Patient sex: M
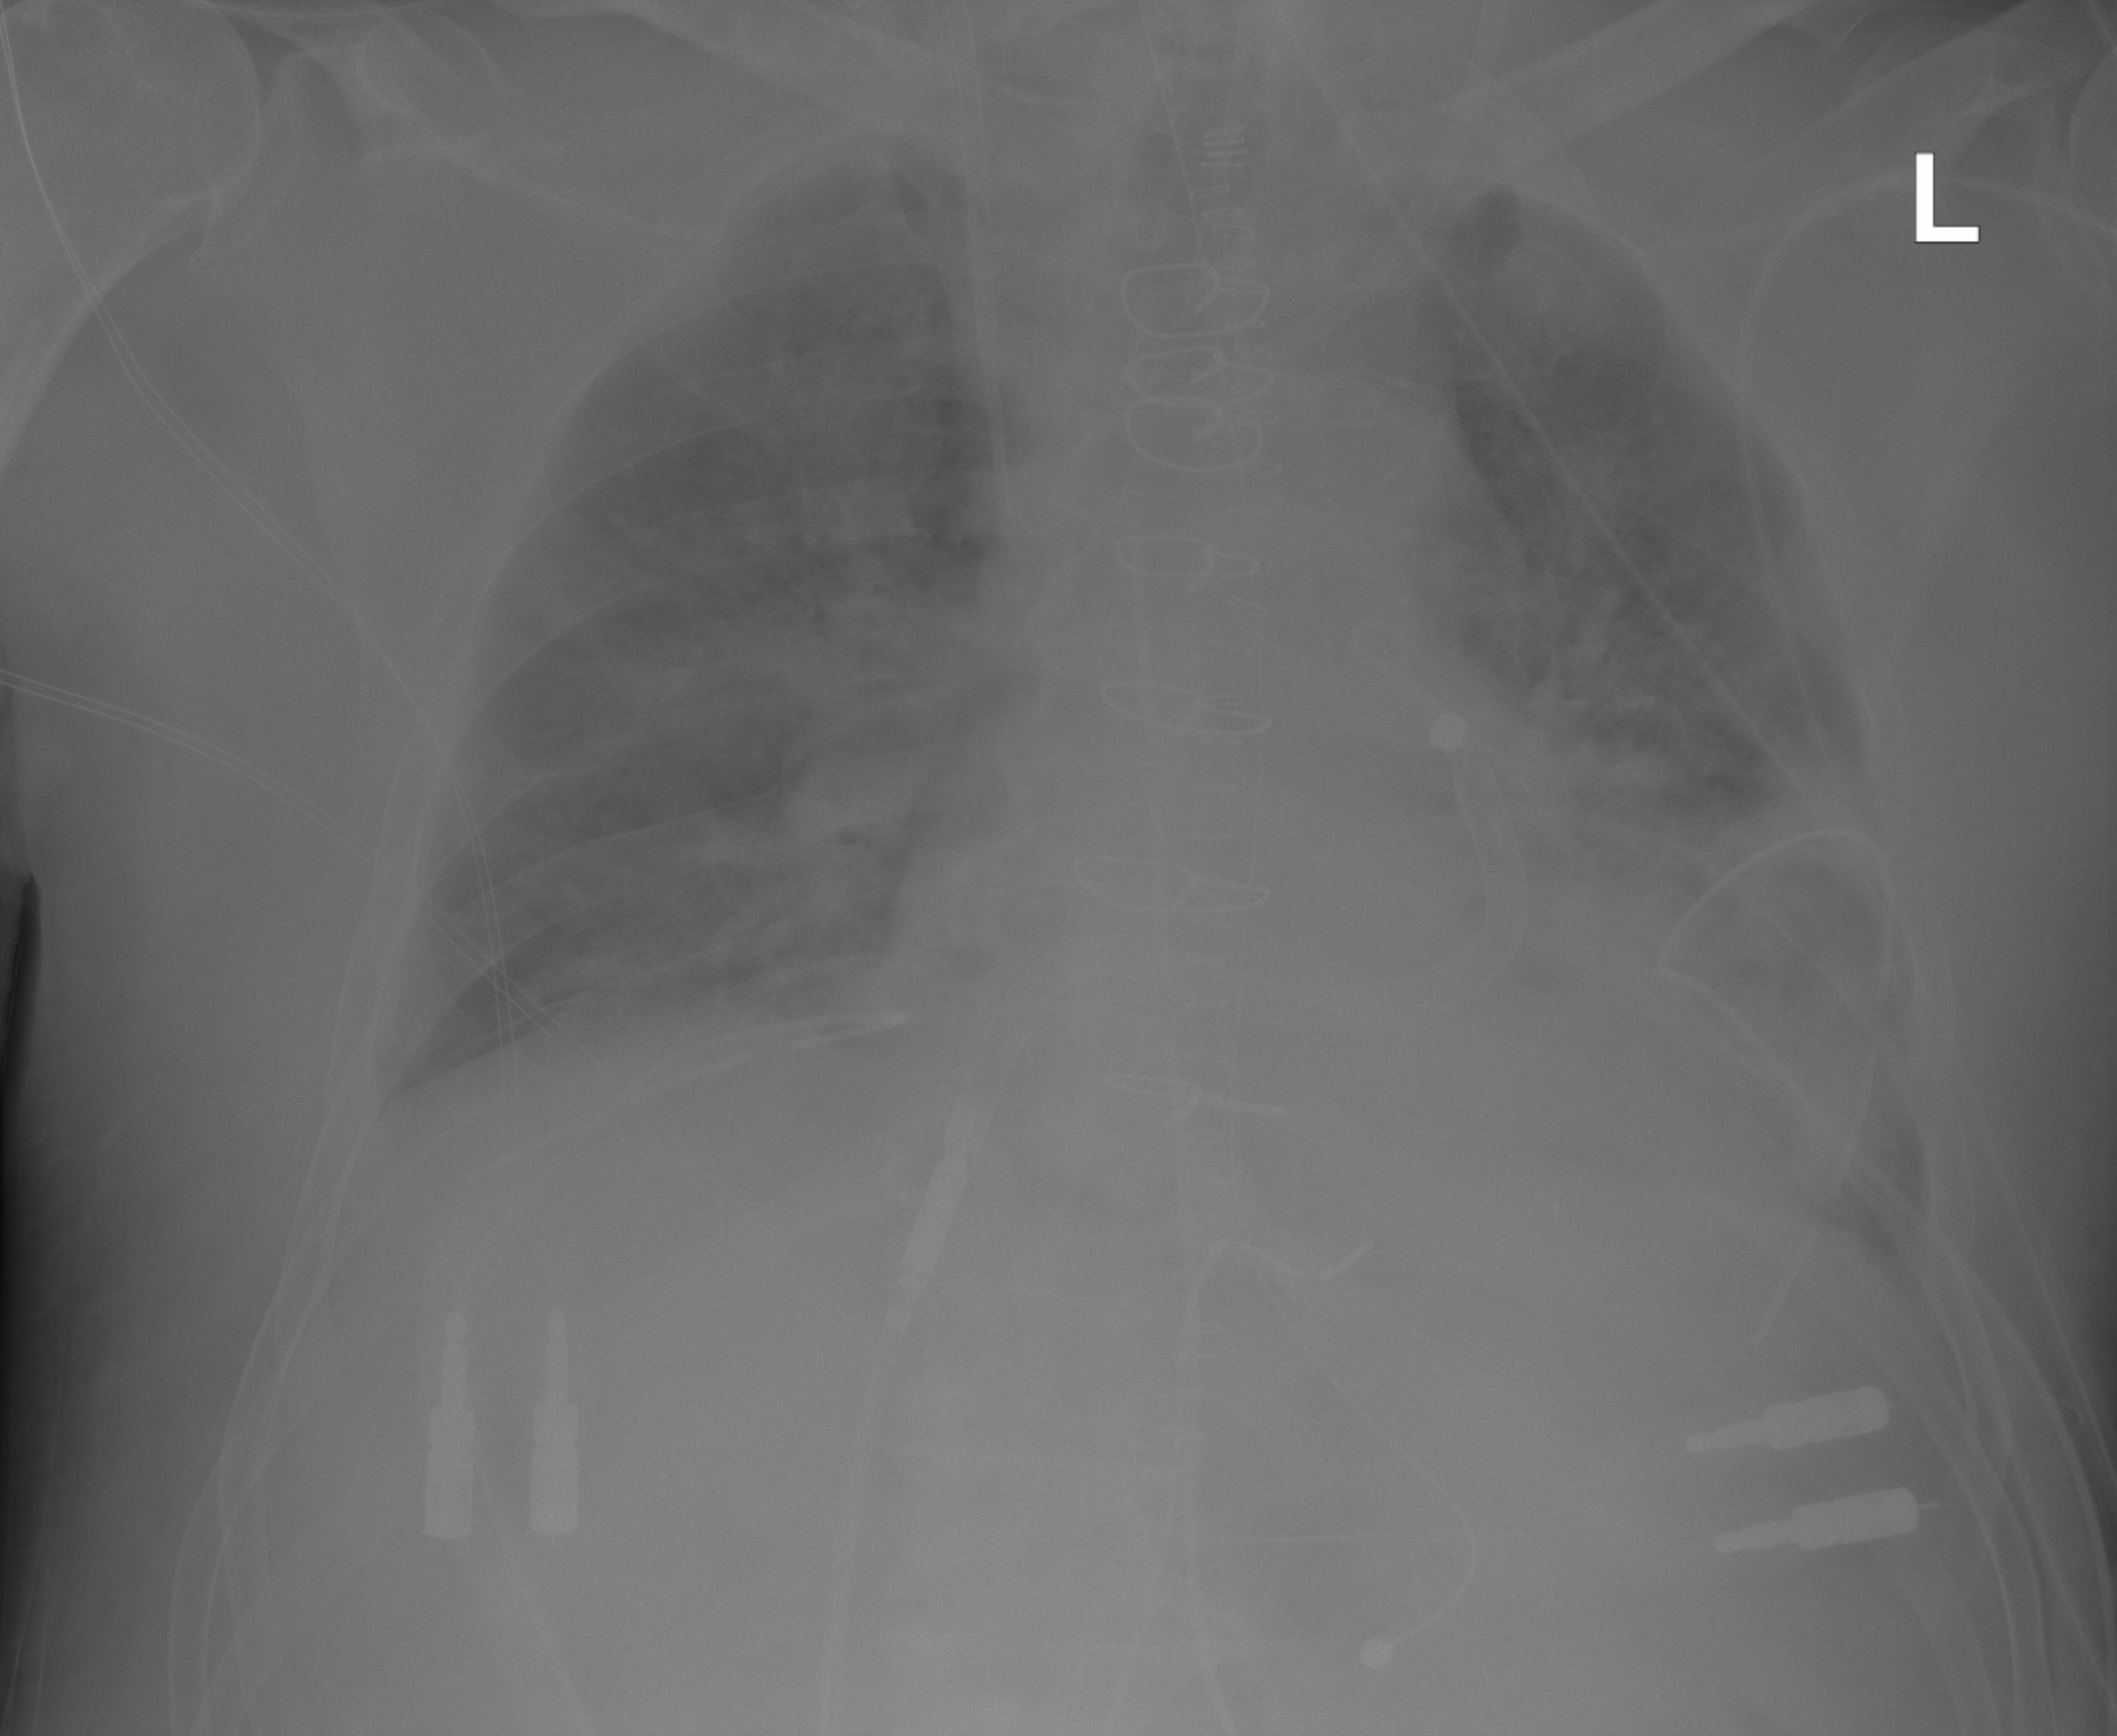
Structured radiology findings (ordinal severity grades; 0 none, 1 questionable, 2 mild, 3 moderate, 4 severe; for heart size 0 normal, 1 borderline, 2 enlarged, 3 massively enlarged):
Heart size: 2
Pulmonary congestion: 2
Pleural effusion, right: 0
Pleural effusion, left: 1
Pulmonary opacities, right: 2
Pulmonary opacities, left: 2
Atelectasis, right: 2
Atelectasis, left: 3